Aerial crown-view tile of a tropical tree (Barro Colorado Island, Panama), acquired 20250715:
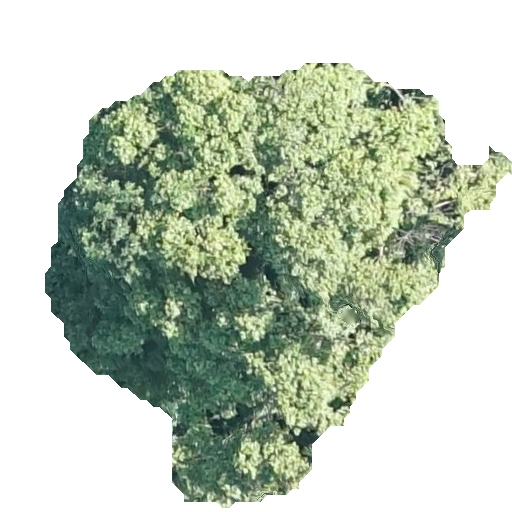
Species: Luehea seemannii
GBIF accepted scientific name: Luehea seemannii
Crown area: 191.622 m²